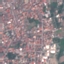
Label: Residential